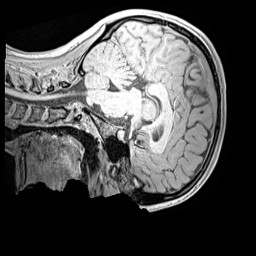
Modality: MP2RAGE
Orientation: sagittal
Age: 11
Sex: female
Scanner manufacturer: siemens
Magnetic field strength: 3 T
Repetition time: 4 s
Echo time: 0.00299 s